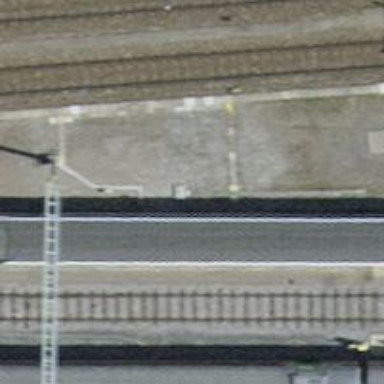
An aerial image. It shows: Railway switch.